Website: home-depot
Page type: payment
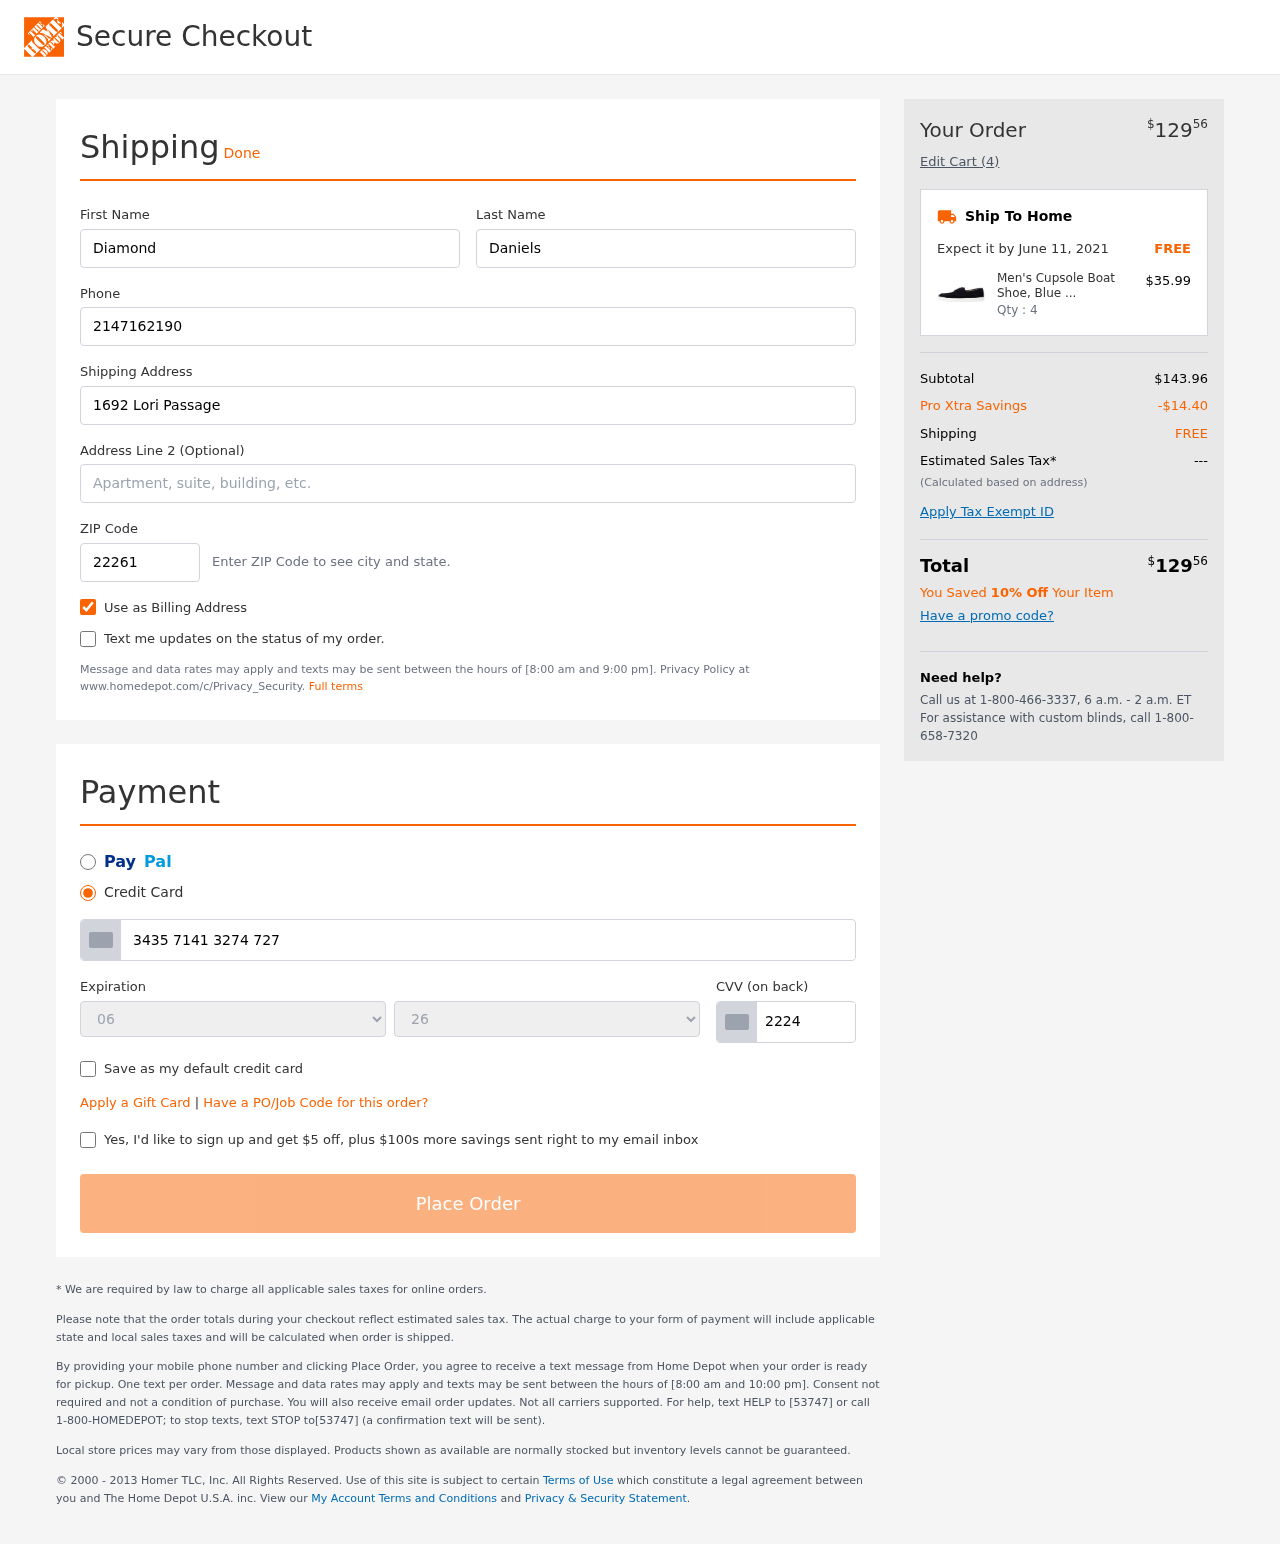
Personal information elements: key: PII_CARD_CVV
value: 2224
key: PII_CARD_EXPIRY_MONTH
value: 06
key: PII_CARD_EXPIRY_YEAR
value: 26
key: PII_CARD_NUMBER
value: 3435 7141 3274 727
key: PII_FIRSTNAME
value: Diamond
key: PII_LASTNAME
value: Daniels
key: PII_PHONE
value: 2147162190
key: PII_POSTCODE
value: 22261
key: PII_STREET
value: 1692 Lori Passage
Product elements: key: PRODUCT1_NAME
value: Men's Cupsole Boat Shoe, Blue Navy Suede, women 2
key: PRODUCT1_PRICE
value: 35.99
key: PRODUCT1_QUANTITY
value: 4
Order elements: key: ORDER_TOTAL
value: $12956
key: ORDER_NUM_ITEMS
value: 4
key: ORDER_DELIVERY_DATE
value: June 11, 2021
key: ORDER_SUBTOTAL
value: $143.96
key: ORDER_DISCOUNT
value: -$14.40
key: ORDER_SHIPPING_COST
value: FREE